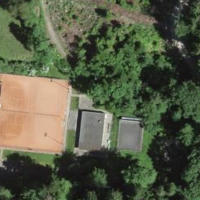
EUNIS habitat code: 43
Species observed at this site:
Stellaria graminea